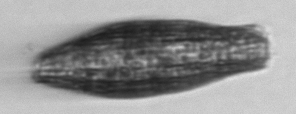
Label: Tiarina_fusus